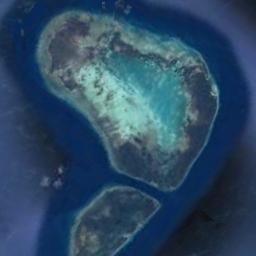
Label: island